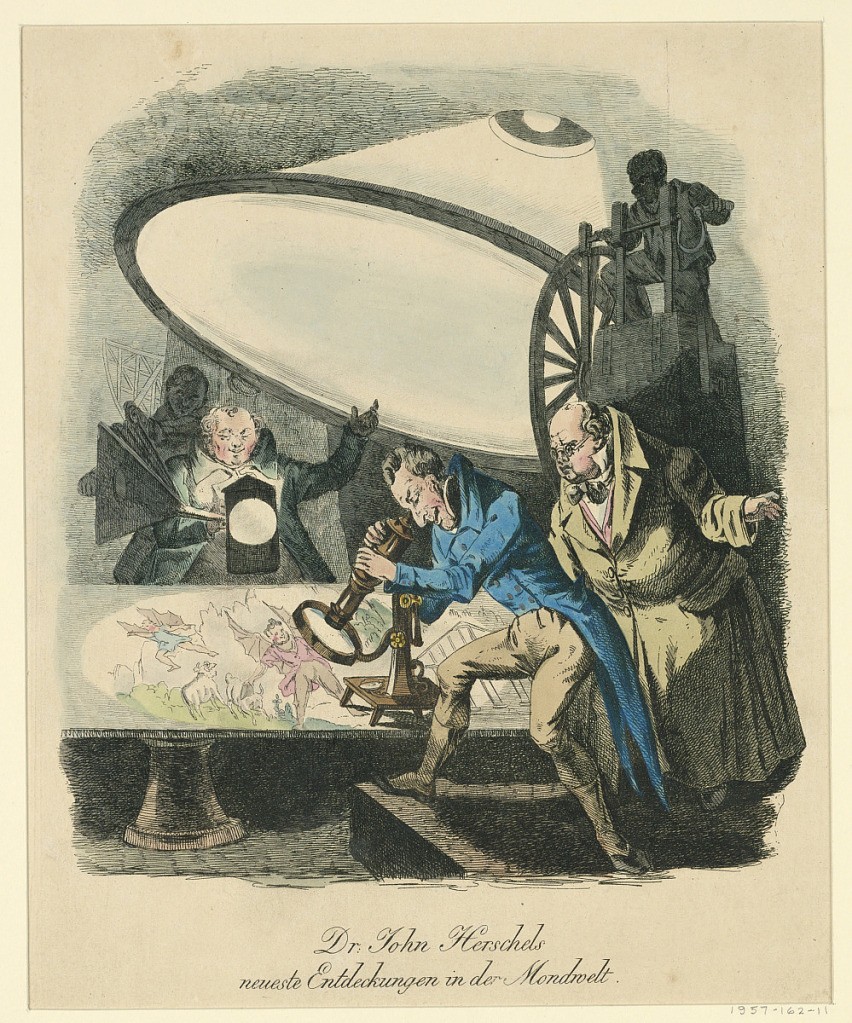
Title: Dr. John Herschels neueste Entdeckungen in der Mondwelt (Dr. John Herschel's newest discovery on the moon)
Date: ca. 1835
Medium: Hand-colored etching on paper
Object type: Print
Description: Vertical rectangle. An elaborate panorama is illuminated by the moonlight streaming through an immense lense manipulated by a man in the upper right corner, augmented by a lantern. A man is seen examining the panorama with fantastic winged figures through a telescope and optical glass. Below, "Dr. John Henschels neueste Entdeckungen in der Mondwelt".